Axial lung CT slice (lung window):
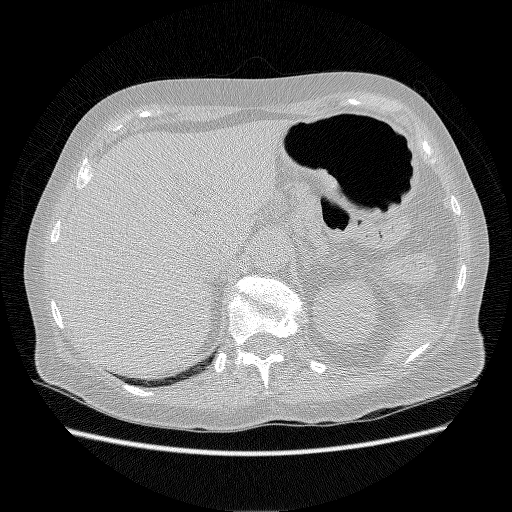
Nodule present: no